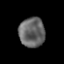
Tissue: prostate
Cell type: Endothelial cells
Senescence score: 0.3518
Nuclear area (px): 748
Mean DAPI intensity: 102.071